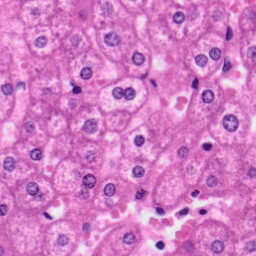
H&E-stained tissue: Liver